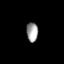
Tissue: lung
Cell type: Endothelial cells
Senescence score: 0.5448
Nuclear area (px): 220
Mean DAPI intensity: 158.277